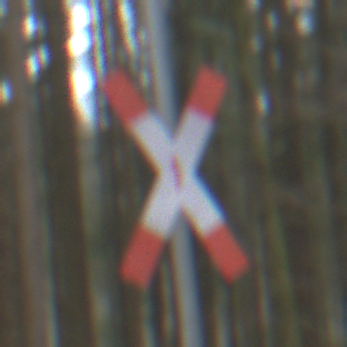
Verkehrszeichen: Andreaskreuz
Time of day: Midday
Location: Outdoor (Nature)
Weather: Overcast
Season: NotSpecified
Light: Natural